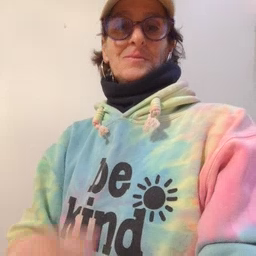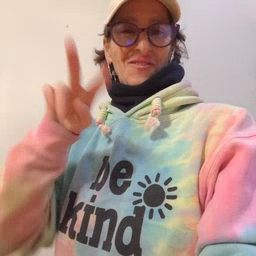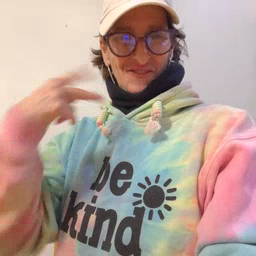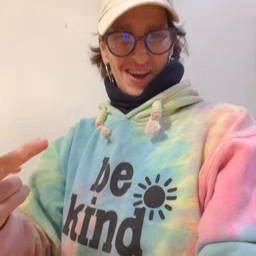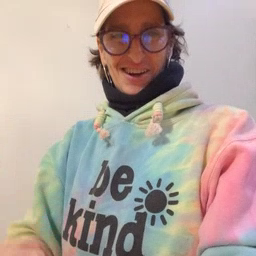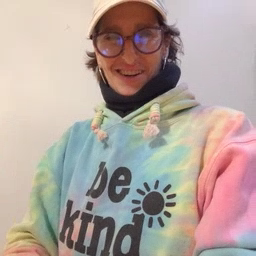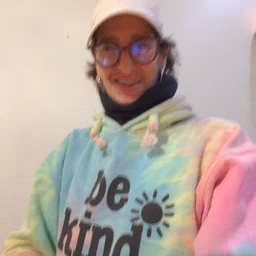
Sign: fall